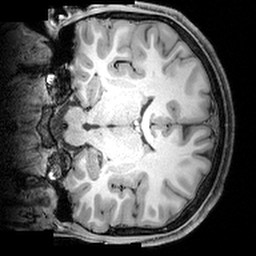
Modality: T1w
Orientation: coronal
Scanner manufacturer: siemens
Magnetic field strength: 3 T
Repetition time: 1.9 s
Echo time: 0.00397 s